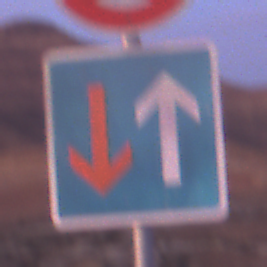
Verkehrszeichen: VorrangVorGegenverkehr
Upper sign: Geschwindigkeit40
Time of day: Dawn
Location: Outdoor (Nature)
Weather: PartlyCloudy
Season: NotSpecified
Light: Natural